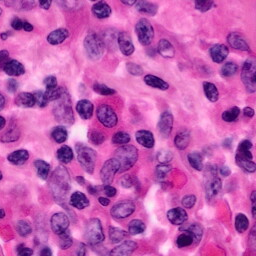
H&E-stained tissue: Pancreatic